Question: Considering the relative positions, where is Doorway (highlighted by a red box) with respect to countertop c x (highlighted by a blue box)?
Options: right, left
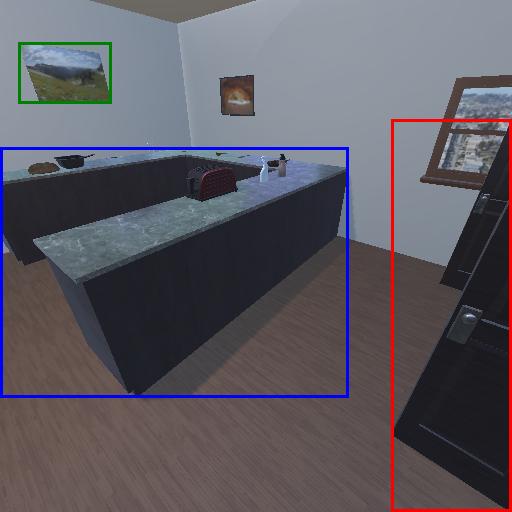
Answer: right